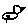
Label: bird